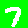
Digit: 7